Field crop: maize
Growth stage: 2
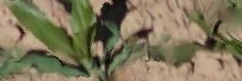
Species: maize